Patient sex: F
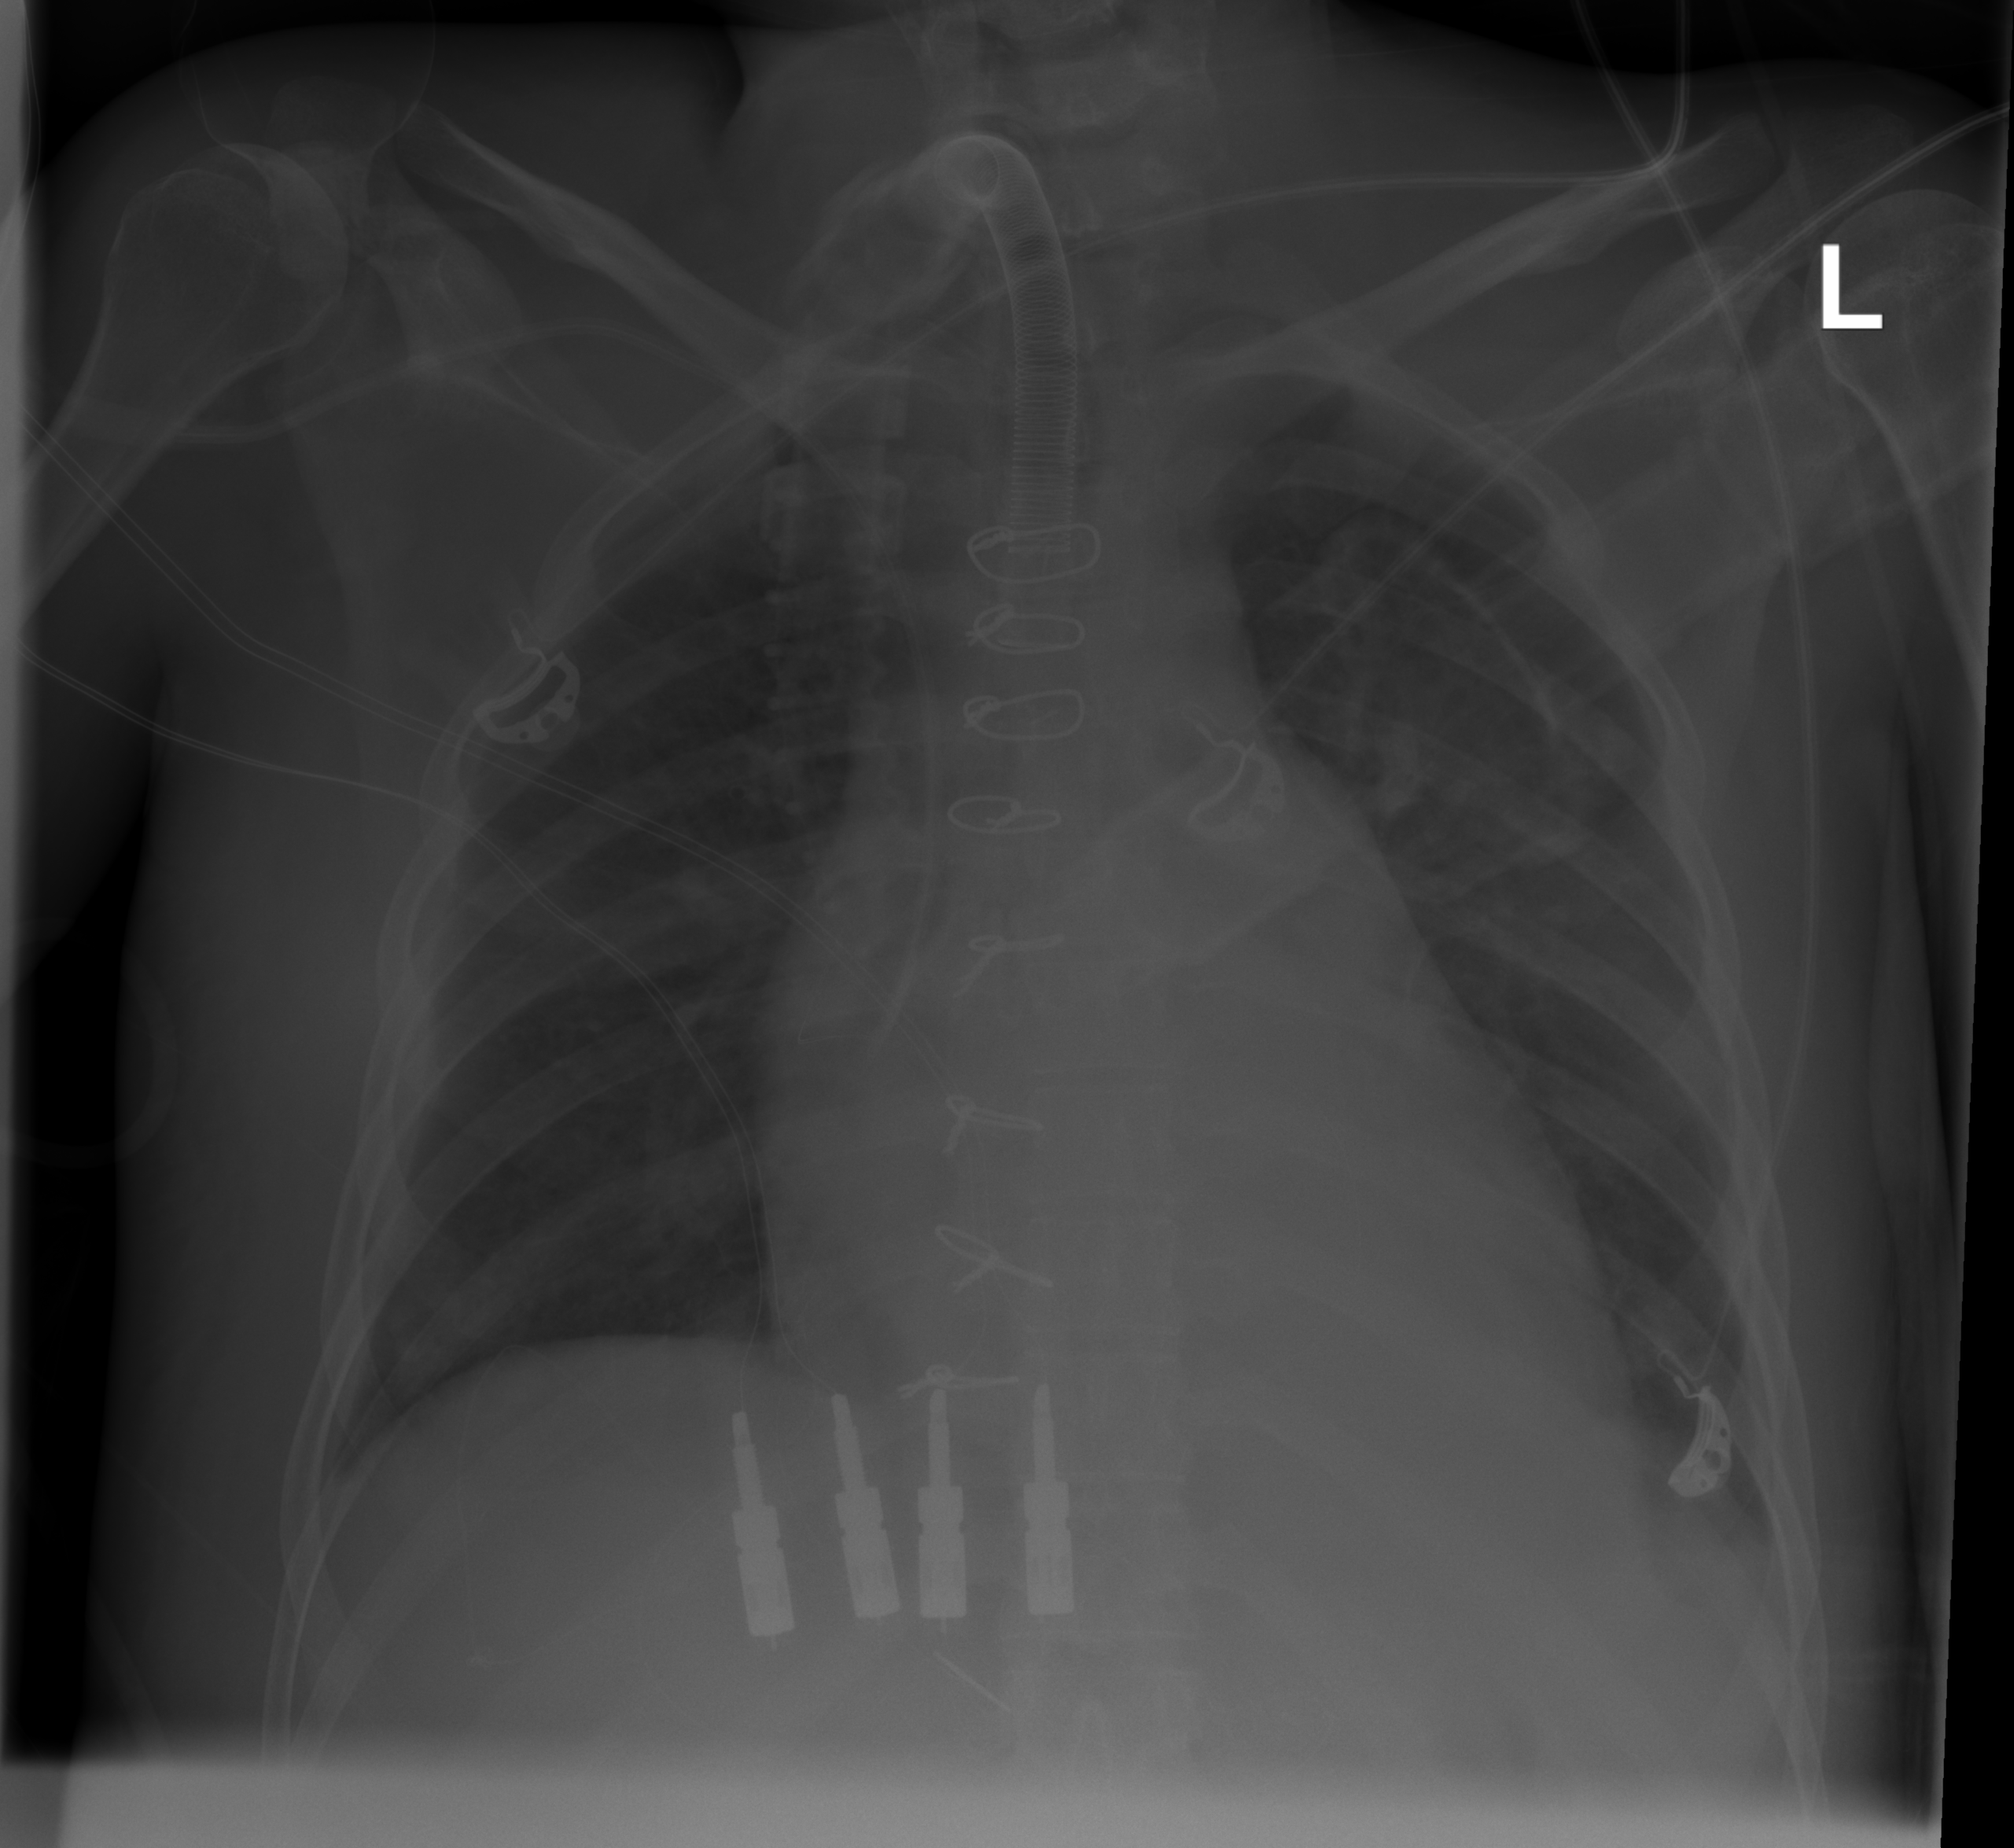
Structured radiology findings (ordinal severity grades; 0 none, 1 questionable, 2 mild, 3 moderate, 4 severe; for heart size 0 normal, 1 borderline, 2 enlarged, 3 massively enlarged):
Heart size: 2
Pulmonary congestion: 0
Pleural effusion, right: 0
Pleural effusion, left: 1
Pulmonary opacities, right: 0
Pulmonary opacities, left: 0
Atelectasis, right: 0
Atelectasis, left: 2